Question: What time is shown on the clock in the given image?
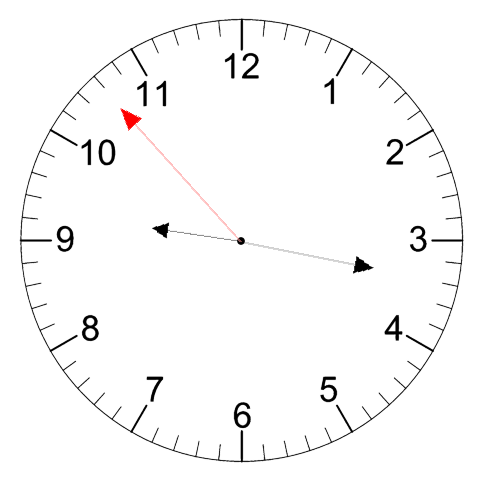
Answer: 09:16:53